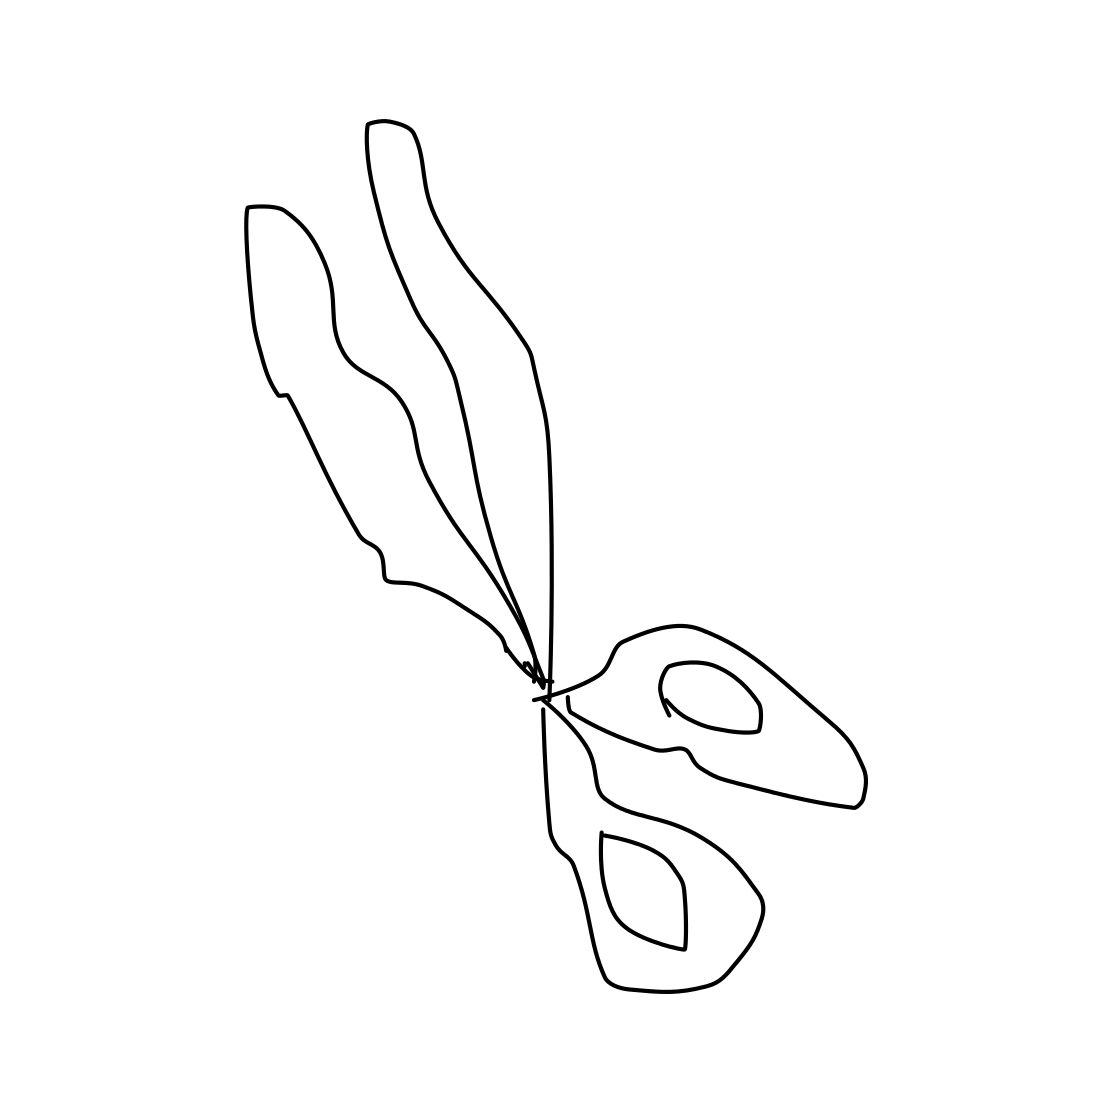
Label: scissors